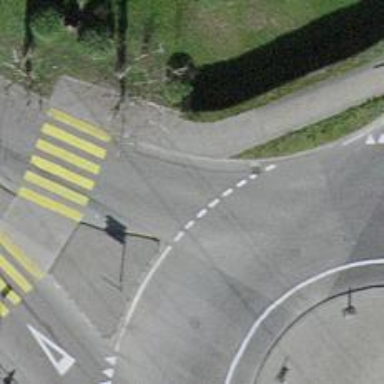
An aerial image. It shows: Sidewalk along the footway.